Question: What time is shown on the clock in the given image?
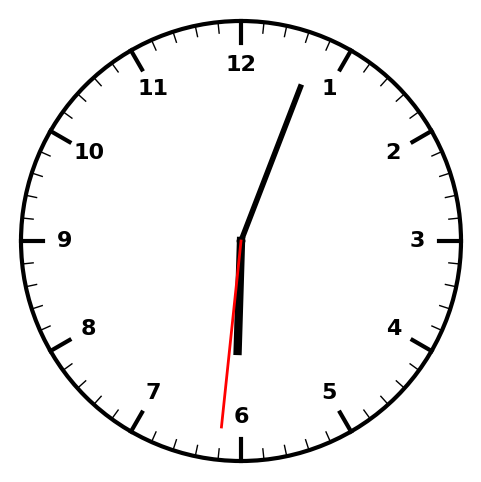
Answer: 06:03:31